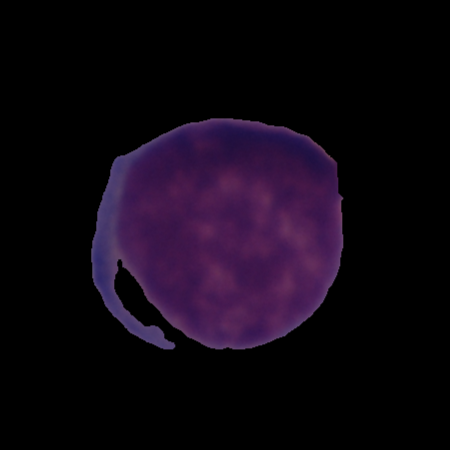
Label: cancer